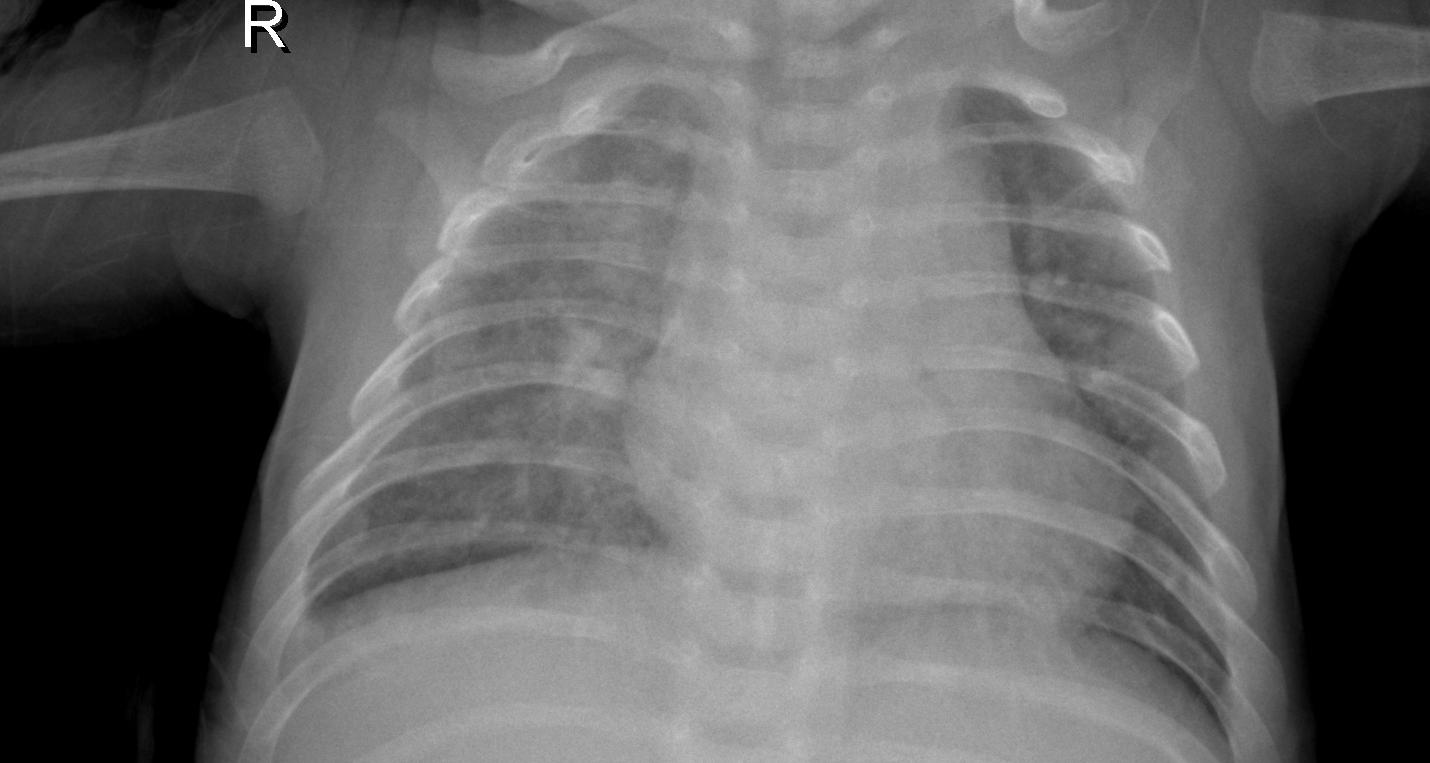
Diagnosis: PNEUMONIA